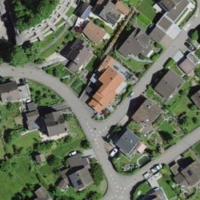
EUNIS habitat code: 54
Species observed at this site:
Milvus milvus
Podarcis muralis
Sitta europaea
Sciurus vulgaris
Picus viridis
Carduelis carduelis